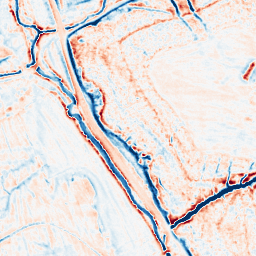
Category: multiscale
Decomposition family: dog_multiscale
Decomposition parameters: sigma_ratio: 1.4
n_scales: 5
base_sigma: 0.5
Upsampling method: regularized
Upsampling parameters: scale: 2
lambda_reg: 0.001
Upsampling scale: 2